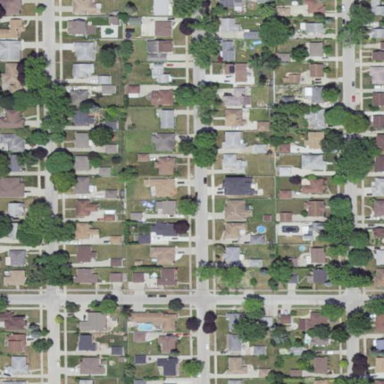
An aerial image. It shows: Residential area consisting of single-family homes.